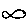
Label: fish